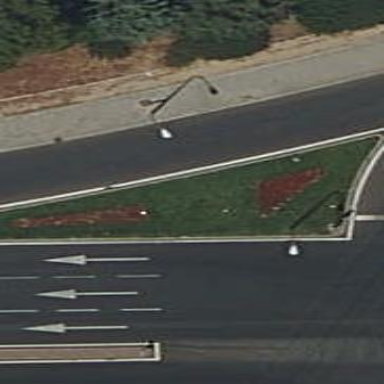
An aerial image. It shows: Flowerbed.